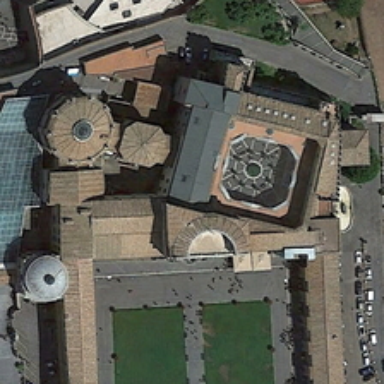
Several green trees are near a church with a square .